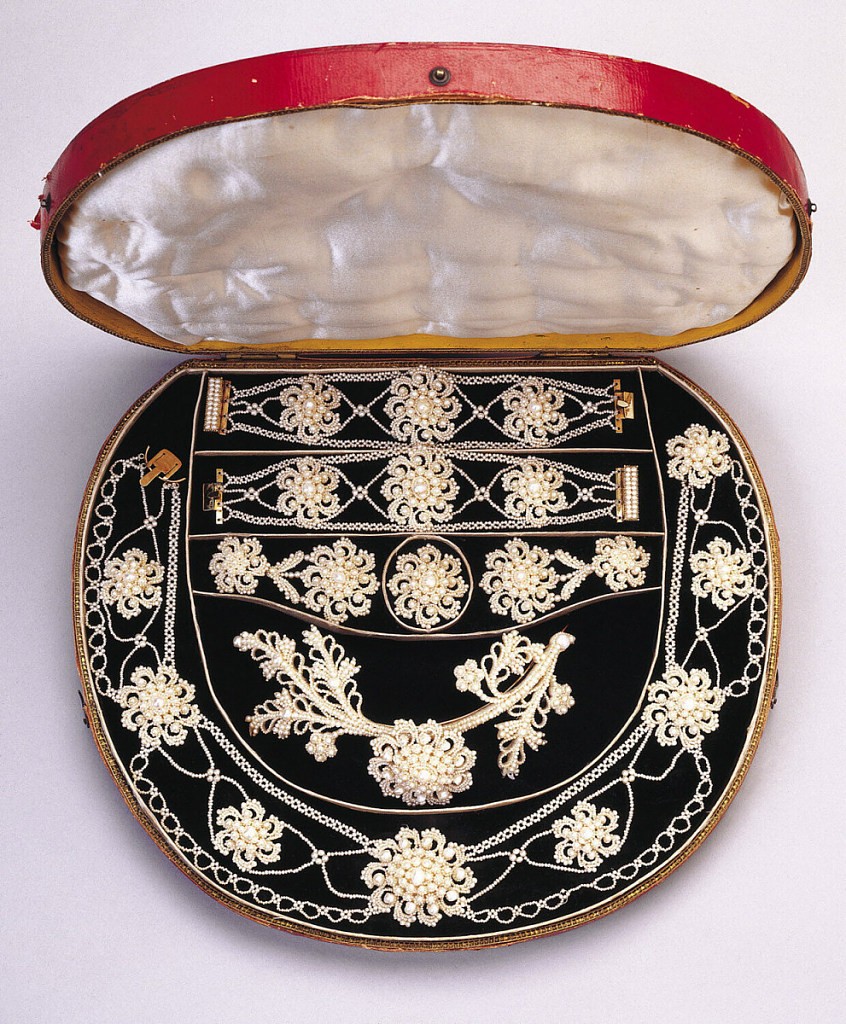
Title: Hair ornament
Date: ca. 1830
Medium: Seed pearls, mother-of-pearl, gold, fiber
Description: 1946-50-47/51: Parure composed of seed pearl necklace, brooch, ha...;     1946-50-47: Necklace comprising eight sunburst-ornaments of se...;     1946-50-48-a,b: Brooch of woven seed pearls making a flower and th...;     1946-50-49: Hair ornament of woven pearls making flowers in a ...;     1946-50-50-a,b: Pair of earings of woven pearls making a flower. E...;     1946-50-51-a,b: Bracelet of woven pearls making a row of flowers; ...